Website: apple
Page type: billing-address
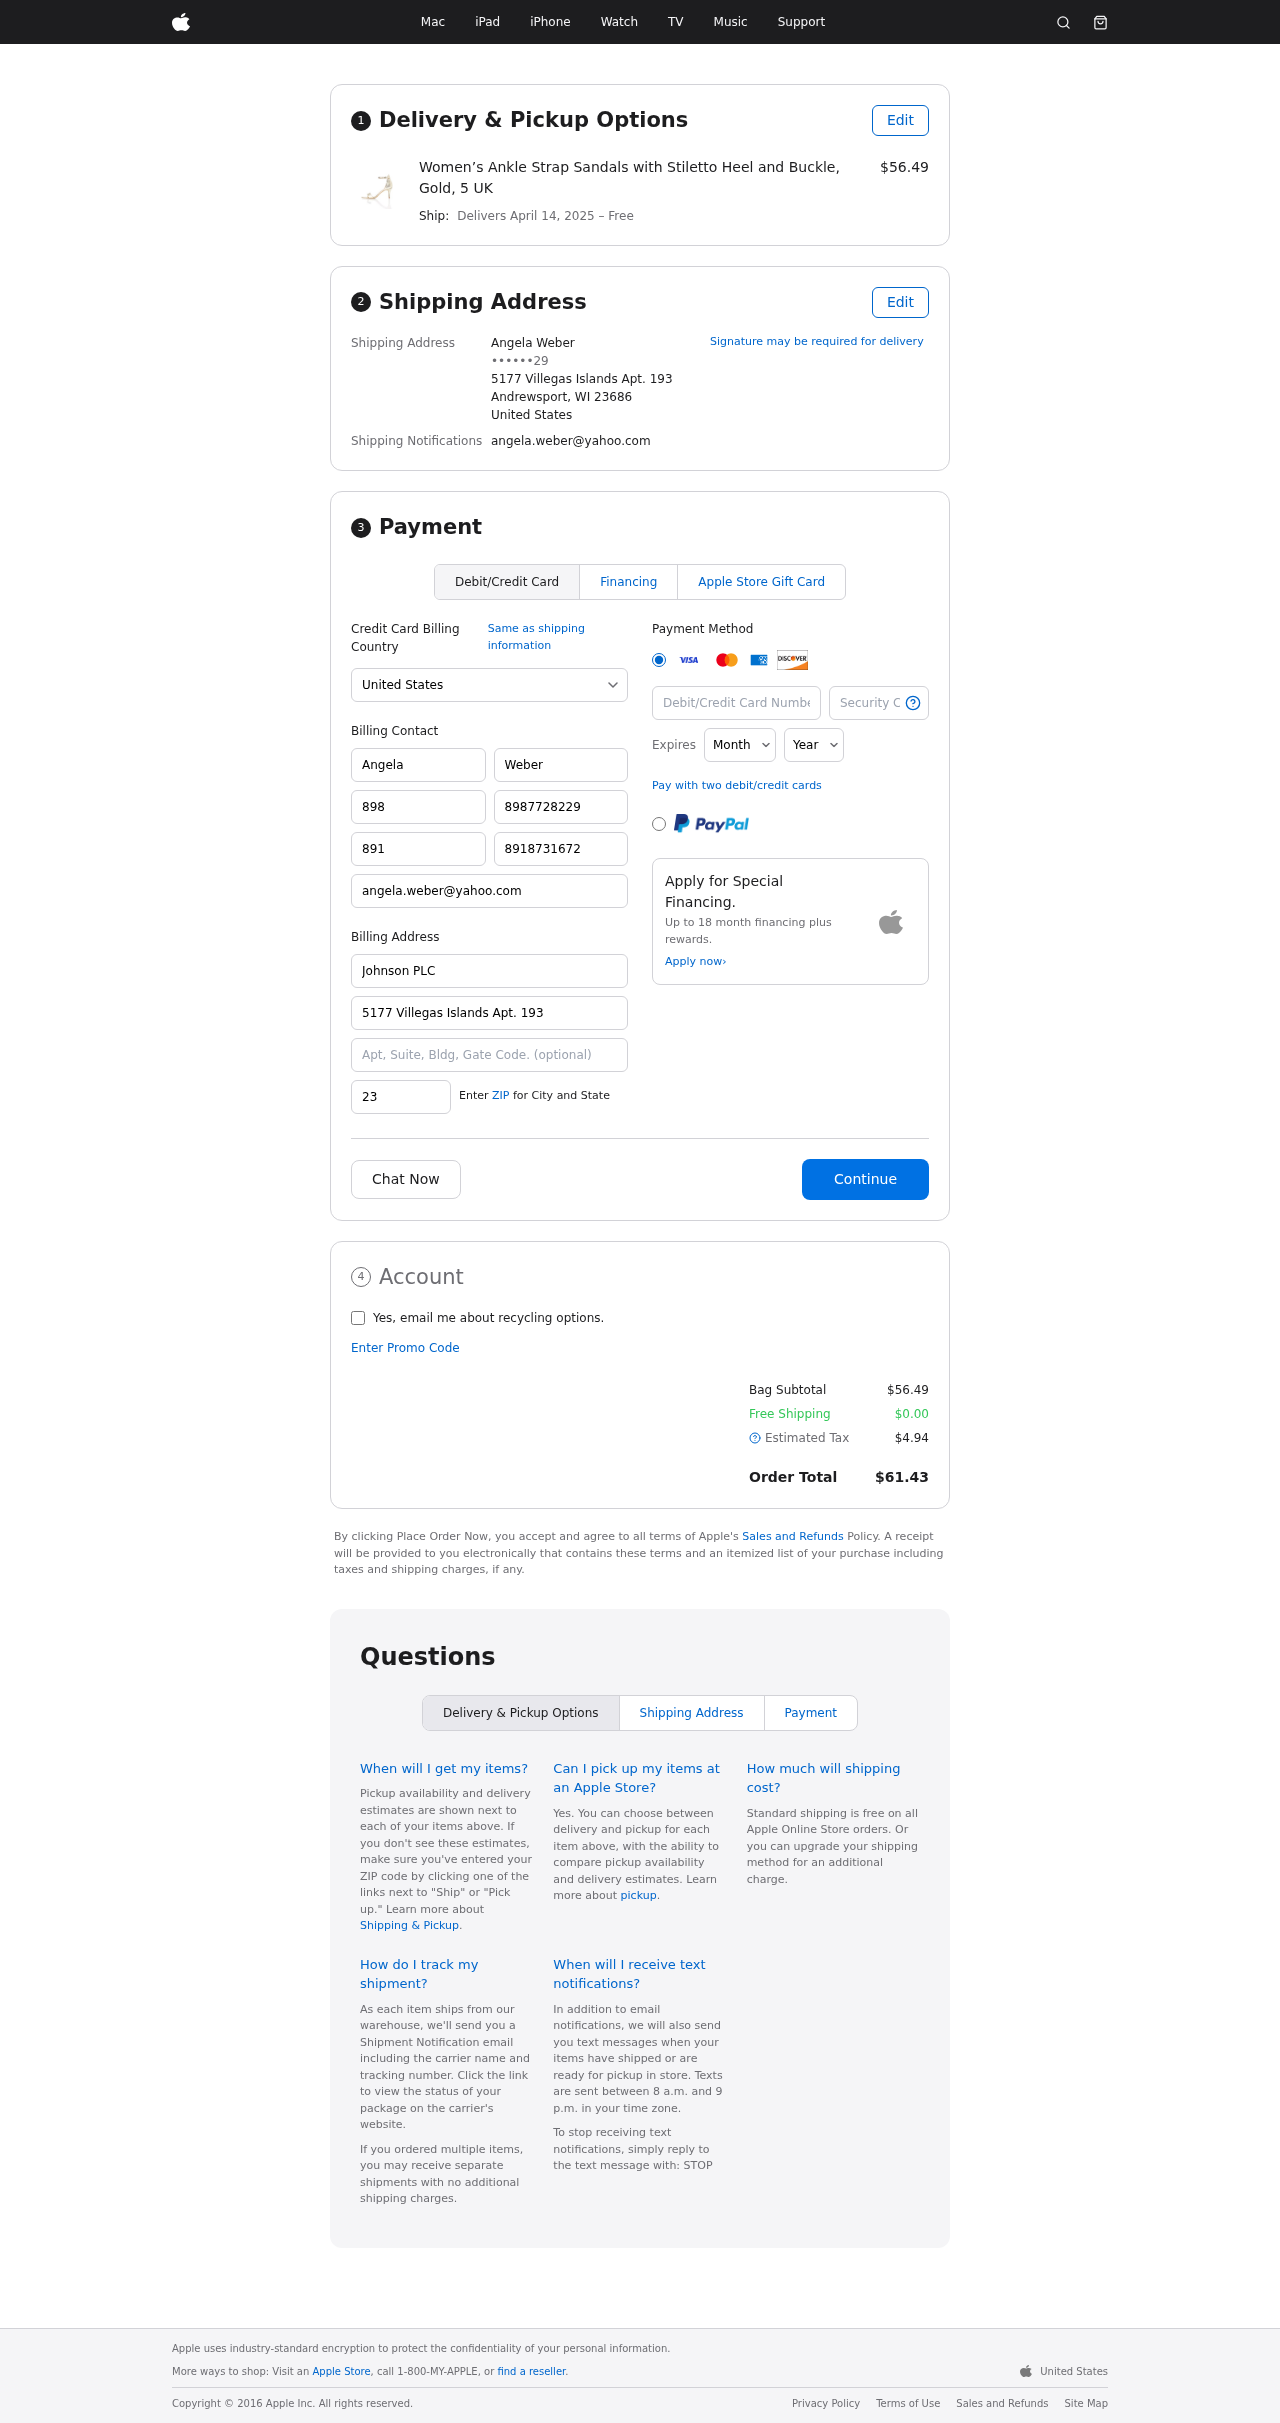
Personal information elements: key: PII_CARD_CVV
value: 8407
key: PII_CARD_EXPIRY_MONTH
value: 05
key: PII_CARD_EXPIRY_YEAR
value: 26
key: PII_CARD_NUMBER
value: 3727 4192 6690 941
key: PII_CITY_STATE_ZIP
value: Andrewsport, WI 23686
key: PII_COUNTRY
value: United States
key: PII_EMAIL
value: angela.weber@yahoo.com
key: PII_FULLNAME
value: Angela Weber
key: PII_STREET
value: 5177 Villegas Islands Apt. 193
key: PII_PHONE_MASKED
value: ••••••29
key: PII_BILLING_FIRSTNAME
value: Angela
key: PII_BILLING_LASTNAME
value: Weber
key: PII_BILLING_PHONE_AREA
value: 898
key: PII_BILLING_PHONE
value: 8987728229
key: PII_BILLING_PHONE_ALT_AREA
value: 891
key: PII_BILLING_PHONE_ALT
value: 8918731672
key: PII_BILLING_EMAIL
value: angela.weber@yahoo.com
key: PII_BILLING_COMPANY
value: Johnson PLC
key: PII_BILLING_STREET
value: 5177 Villegas Islands Apt. 193
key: PII_BILLING_POSTCODE
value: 23686
Product elements: key: PRODUCT1_NAME
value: Women’s Ankle Strap Sandals with Stiletto Heel and Buckle, Gold, 5 UK
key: PRODUCT1_PRICE
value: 56.49
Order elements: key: ORDER_DELIVERY_DATE
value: April 14, 2025
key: ORDER_SUBTOTAL
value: $56.49
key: ORDER_SHIPPING_COST
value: $0.00
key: ORDER_TAX
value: $4.94
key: ORDER_TOTAL
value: $61.43